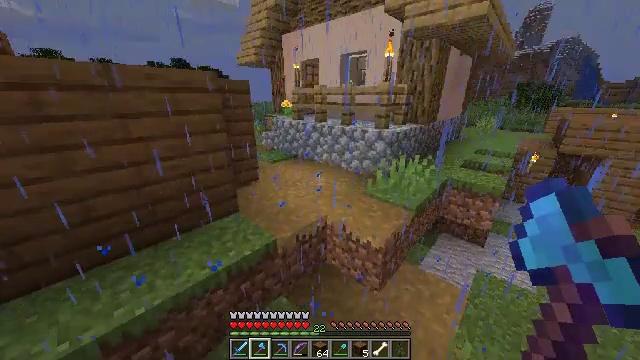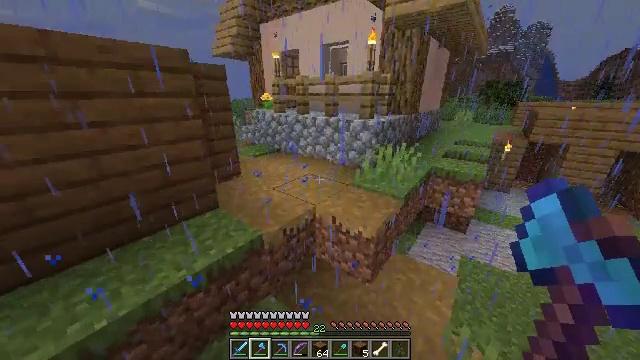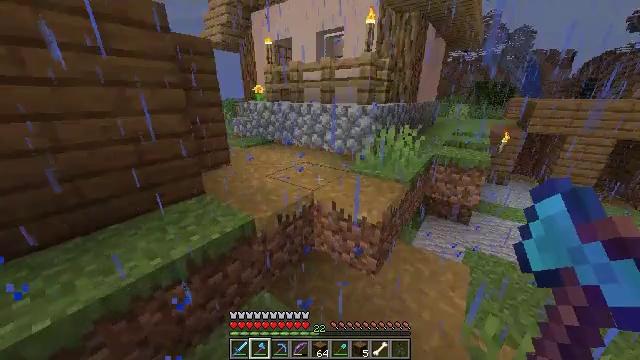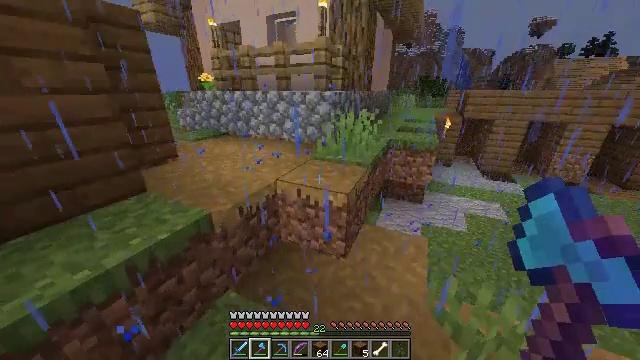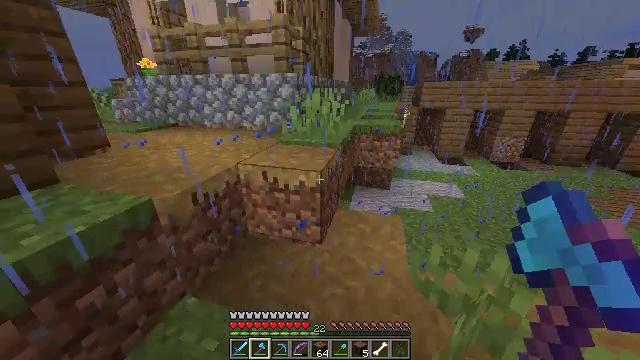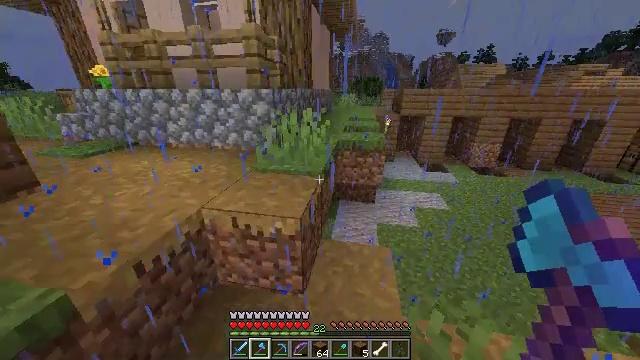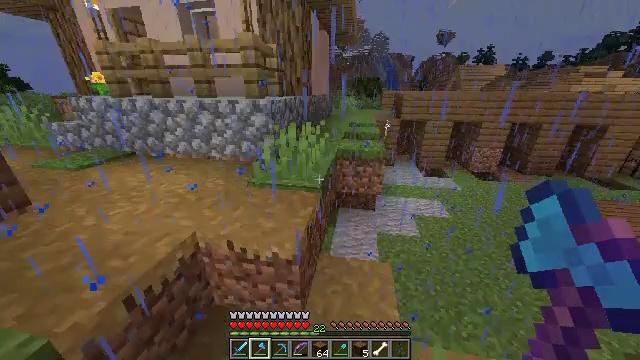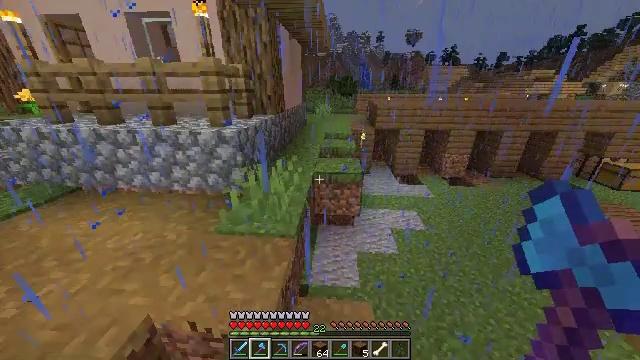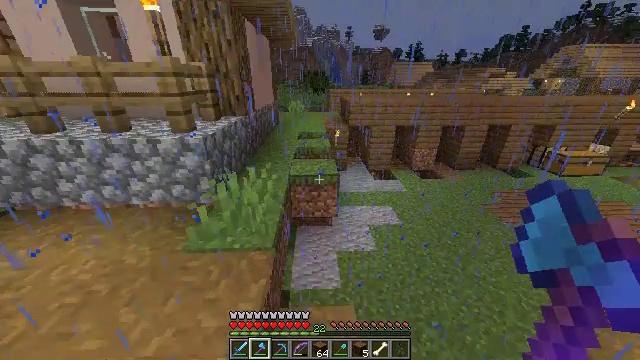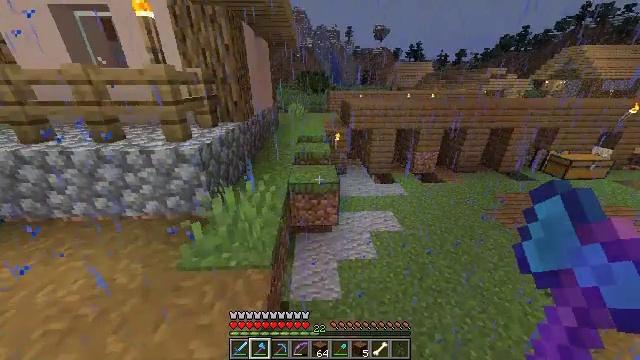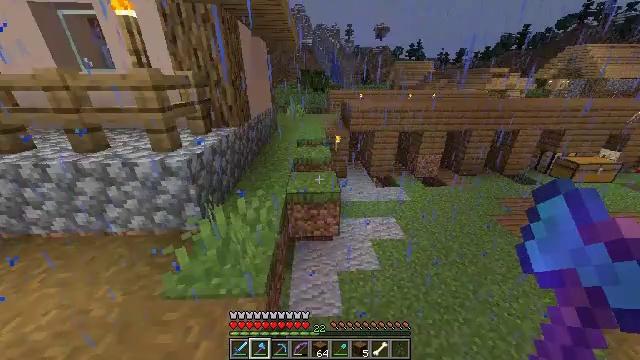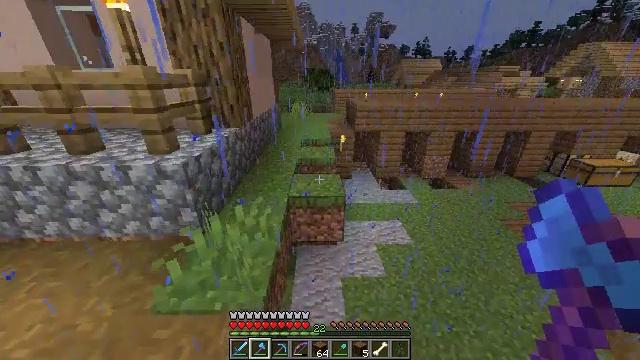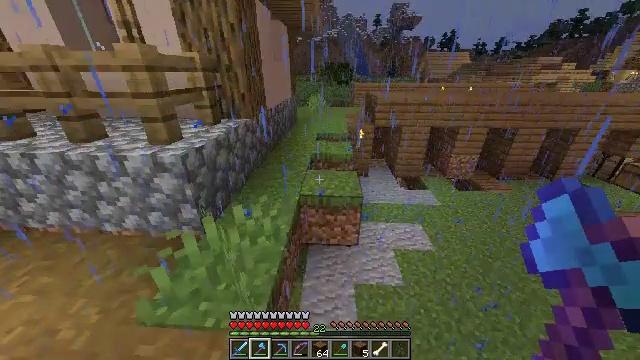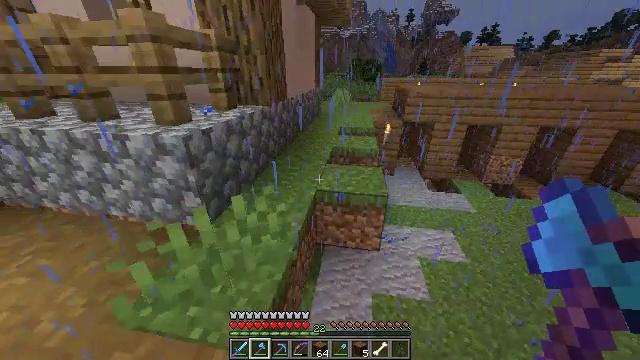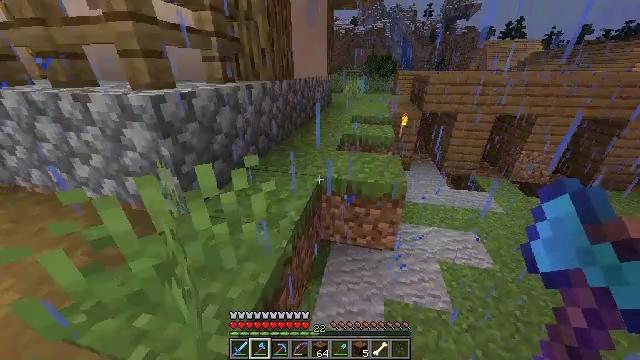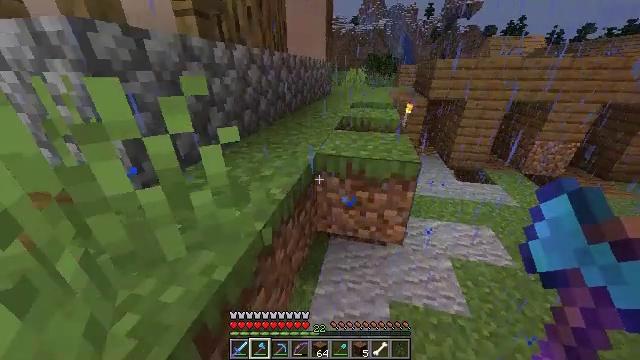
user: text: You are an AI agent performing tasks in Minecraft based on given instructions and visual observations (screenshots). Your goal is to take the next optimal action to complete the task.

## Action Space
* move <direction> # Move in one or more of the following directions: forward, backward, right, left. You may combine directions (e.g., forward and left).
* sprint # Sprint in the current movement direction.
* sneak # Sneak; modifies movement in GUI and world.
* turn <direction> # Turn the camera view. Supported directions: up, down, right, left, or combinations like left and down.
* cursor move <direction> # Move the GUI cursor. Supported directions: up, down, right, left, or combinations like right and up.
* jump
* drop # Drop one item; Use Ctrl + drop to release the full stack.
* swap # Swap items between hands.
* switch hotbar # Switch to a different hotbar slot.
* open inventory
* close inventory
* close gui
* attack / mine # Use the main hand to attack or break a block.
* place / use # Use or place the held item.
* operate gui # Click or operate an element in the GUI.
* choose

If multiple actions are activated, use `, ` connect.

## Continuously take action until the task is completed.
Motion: motion action
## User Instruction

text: Collect the mushroom stem from giant mushrooms.
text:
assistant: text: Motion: move forward and move right, sprint, turn right, jump
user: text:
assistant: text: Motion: move forward and move right, sprint, turn right, jump
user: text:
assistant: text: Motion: move forward and move right, sprint, turn right and down, jump
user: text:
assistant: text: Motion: move forward and move right, sprint, turn right, jump
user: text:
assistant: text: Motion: move forward and move right, sprint, turn right, jump
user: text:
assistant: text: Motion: move forward and move right, sprint, jump
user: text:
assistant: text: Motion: move forward and move right, sprint, turn right, jump
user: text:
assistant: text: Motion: move forward, sprint, turn right and down, jump
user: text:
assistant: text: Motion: move forward, sprint, jump
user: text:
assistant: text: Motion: move forward, sprint, jump
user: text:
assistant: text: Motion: move forward, sprint, turn left, jump
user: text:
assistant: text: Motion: move forward, sprint, turn left and down, jump
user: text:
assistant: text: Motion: move forward, sprint, turn left, jump
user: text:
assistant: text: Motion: move forward, sprint, turn left, jump
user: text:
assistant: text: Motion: move forward, sprint, jump
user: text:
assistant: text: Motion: move forward, sprint, jump
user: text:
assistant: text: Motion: move forward and move left, sprint, jump
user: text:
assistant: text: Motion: move forward and move left, sprint, jump
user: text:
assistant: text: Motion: move forward and move left, sprint, jump
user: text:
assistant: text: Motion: move forward, sprint, jump
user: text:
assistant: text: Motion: move forward, sprint, turn right, jump
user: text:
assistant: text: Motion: move forward, sprint, jump
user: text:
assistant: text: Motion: move forward, sprint, jump
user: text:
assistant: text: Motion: move forward, sprint, turn right, jump
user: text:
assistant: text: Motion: move forward, sprint, turn right, jump
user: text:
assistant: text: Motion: move forward, sprint, turn right, jump
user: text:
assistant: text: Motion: move forward, sprint
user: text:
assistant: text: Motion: move forward, sprint
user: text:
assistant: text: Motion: move forward, sprint
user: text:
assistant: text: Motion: move forward, sprint